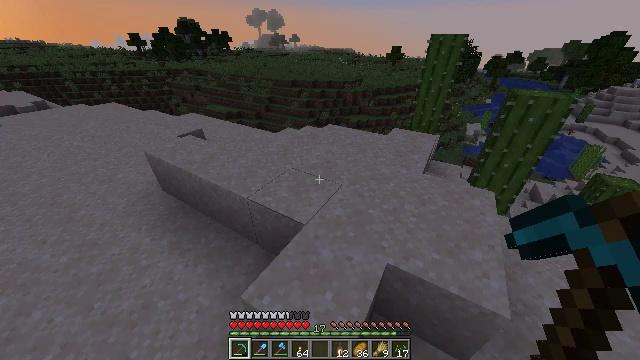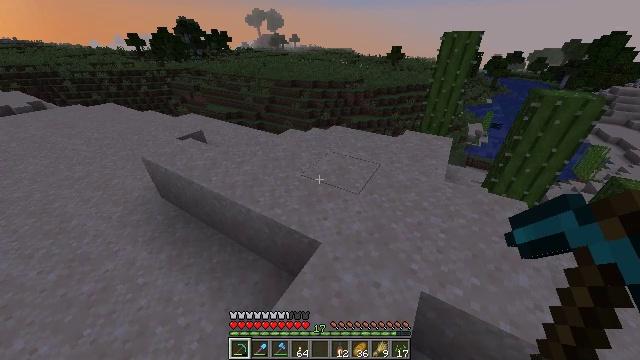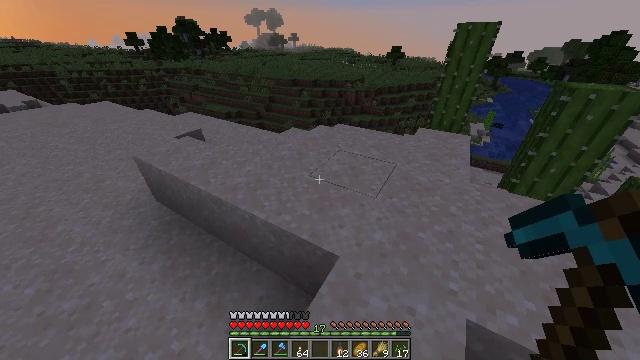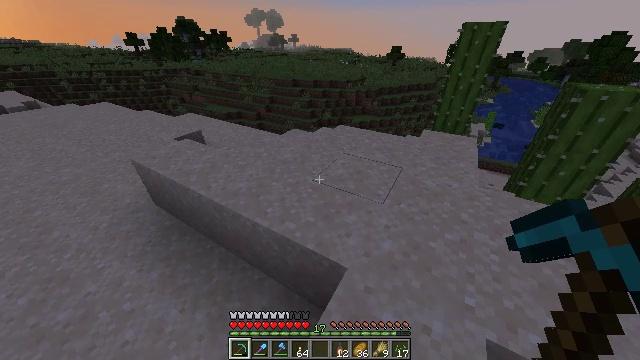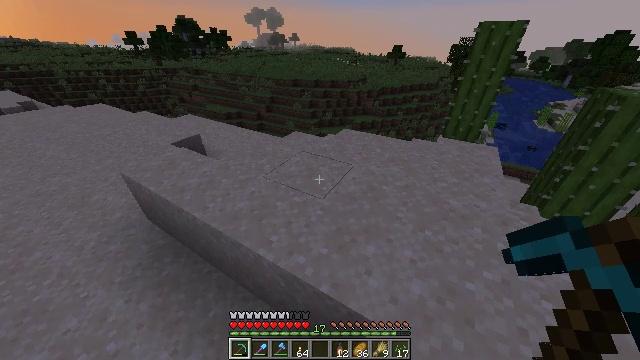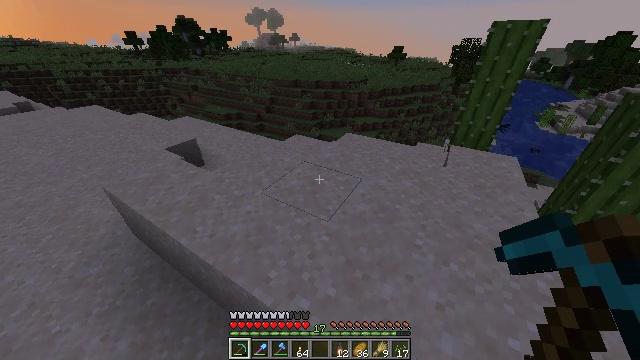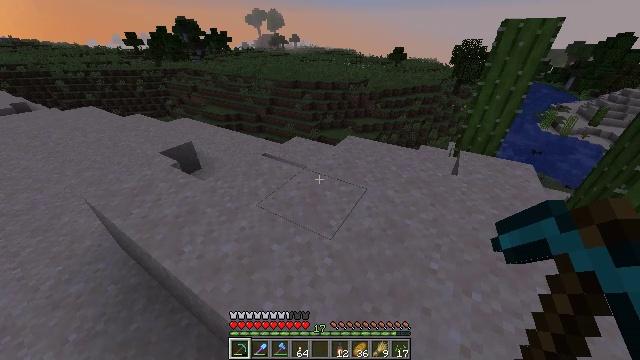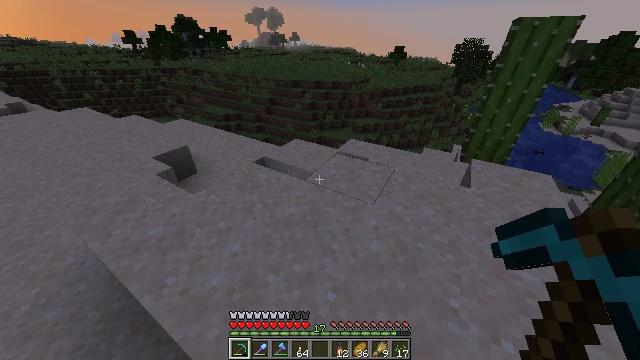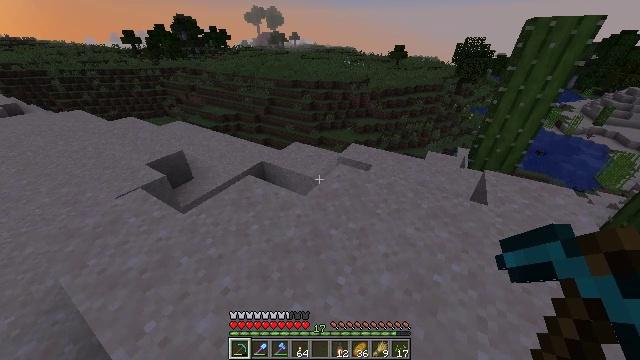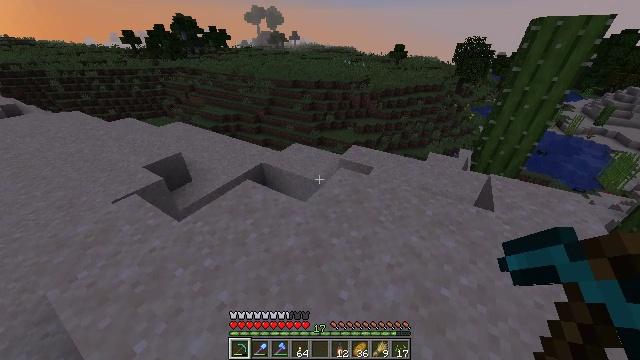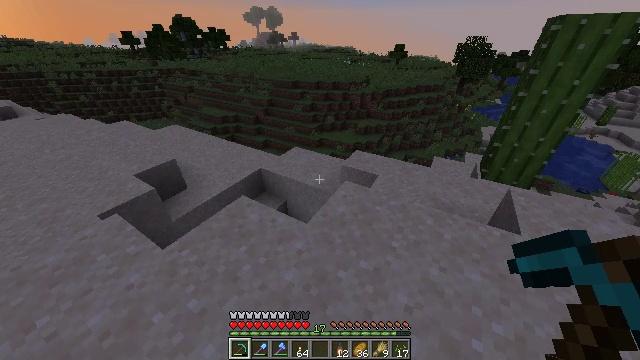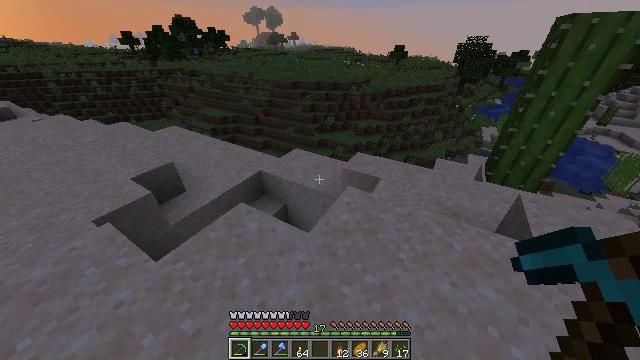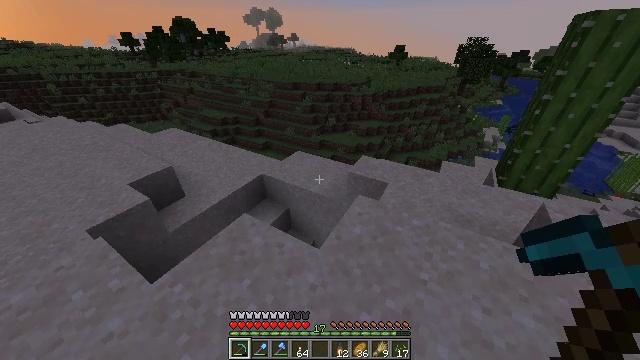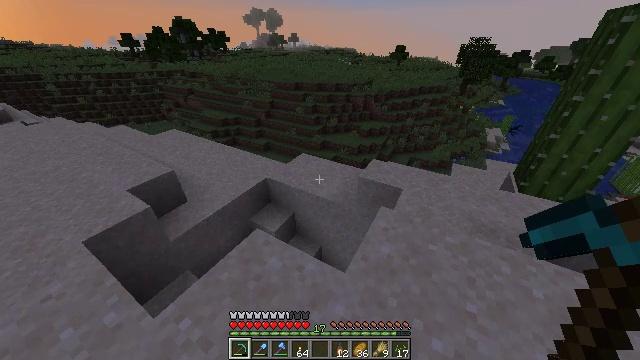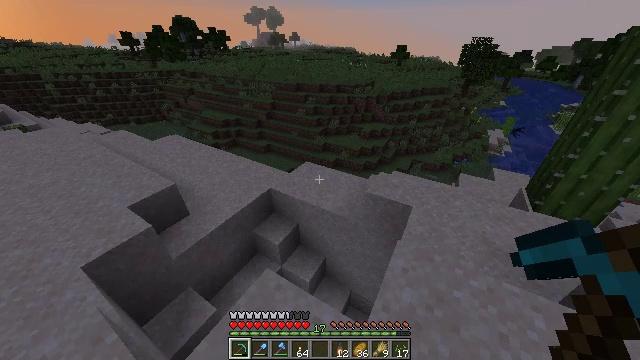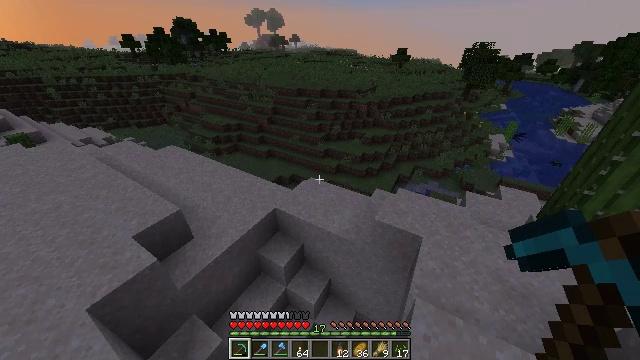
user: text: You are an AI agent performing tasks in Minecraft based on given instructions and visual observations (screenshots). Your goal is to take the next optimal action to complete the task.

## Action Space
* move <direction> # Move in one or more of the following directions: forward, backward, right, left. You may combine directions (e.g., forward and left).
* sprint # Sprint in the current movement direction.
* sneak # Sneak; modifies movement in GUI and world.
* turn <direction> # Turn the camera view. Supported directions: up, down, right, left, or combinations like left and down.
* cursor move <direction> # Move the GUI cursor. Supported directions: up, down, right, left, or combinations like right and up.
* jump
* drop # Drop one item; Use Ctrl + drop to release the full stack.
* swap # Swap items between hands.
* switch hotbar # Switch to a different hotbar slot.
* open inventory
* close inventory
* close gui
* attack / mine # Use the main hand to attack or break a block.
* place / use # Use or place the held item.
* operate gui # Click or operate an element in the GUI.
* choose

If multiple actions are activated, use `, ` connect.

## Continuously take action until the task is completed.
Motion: motion action
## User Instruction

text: Break the oxeye daisy to gather it.
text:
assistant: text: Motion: move forward, sprint
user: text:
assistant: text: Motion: move forward, sprint
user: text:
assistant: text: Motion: move forward, sprint
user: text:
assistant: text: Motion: move forward, sprint
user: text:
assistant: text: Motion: move forward, sprint
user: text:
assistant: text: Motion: move forward, sprint
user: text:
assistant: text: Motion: move forward, sprint
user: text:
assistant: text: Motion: move forward, sprint
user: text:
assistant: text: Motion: move forward, sprint
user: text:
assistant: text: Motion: move forward, sprint
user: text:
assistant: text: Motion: move forward and move left, sprint
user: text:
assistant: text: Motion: move forward and move left, sprint
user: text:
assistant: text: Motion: move forward and move left, sprint
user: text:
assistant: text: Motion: move forward and move left, sprint, jump
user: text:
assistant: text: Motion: move forward and move left, sprint, jump
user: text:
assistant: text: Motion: move forward and move left, sprint, jump
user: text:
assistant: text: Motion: move forward and move left, sprint, turn left, jump
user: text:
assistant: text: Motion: move forward and move left, sprint, turn left, jump
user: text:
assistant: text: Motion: move forward and move left, sprint, turn left and down, jump
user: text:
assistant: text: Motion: move forward and move left, sprint, turn left and down
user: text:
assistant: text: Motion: move forward and move left, sprint, turn left and down
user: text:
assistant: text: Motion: move forward and move left, sprint, turn left and down
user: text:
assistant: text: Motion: move forward and move left, sprint, turn left and down
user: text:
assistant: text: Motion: move forward and move left, sprint, turn left and down
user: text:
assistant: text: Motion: move forward and move left, sprint, turn left and down
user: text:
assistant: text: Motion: move forward and move left, sprint, turn down
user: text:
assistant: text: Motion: move forward and move left, sprint, turn down
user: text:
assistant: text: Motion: move forward and move left, sprint
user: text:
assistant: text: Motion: move forward and move left, sprint, turn right and up
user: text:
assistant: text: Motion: move forward and move left, sprint, turn right and up